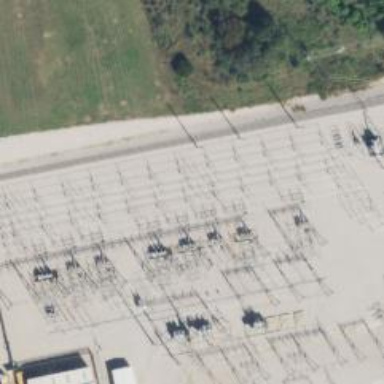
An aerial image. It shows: Switch for power supply.